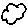
Label: cloud